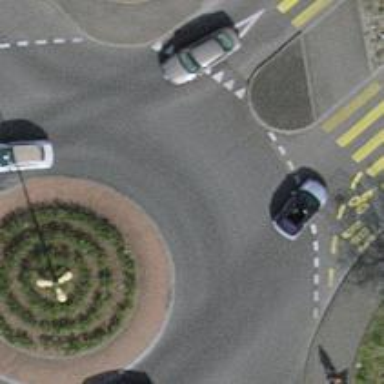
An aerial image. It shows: Secondary road made of asphalt leading to roundabout.